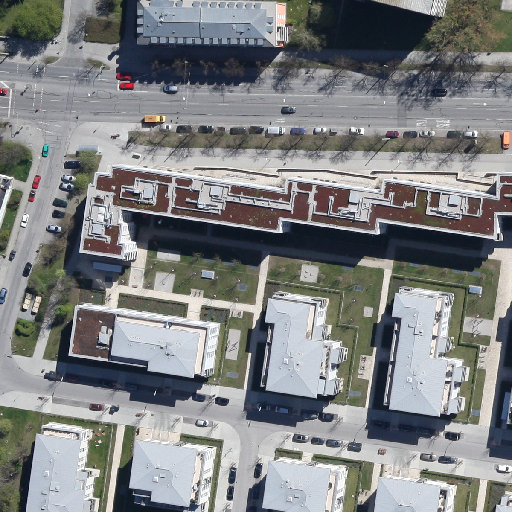
Referring expression: vehicle driving on the road